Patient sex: M
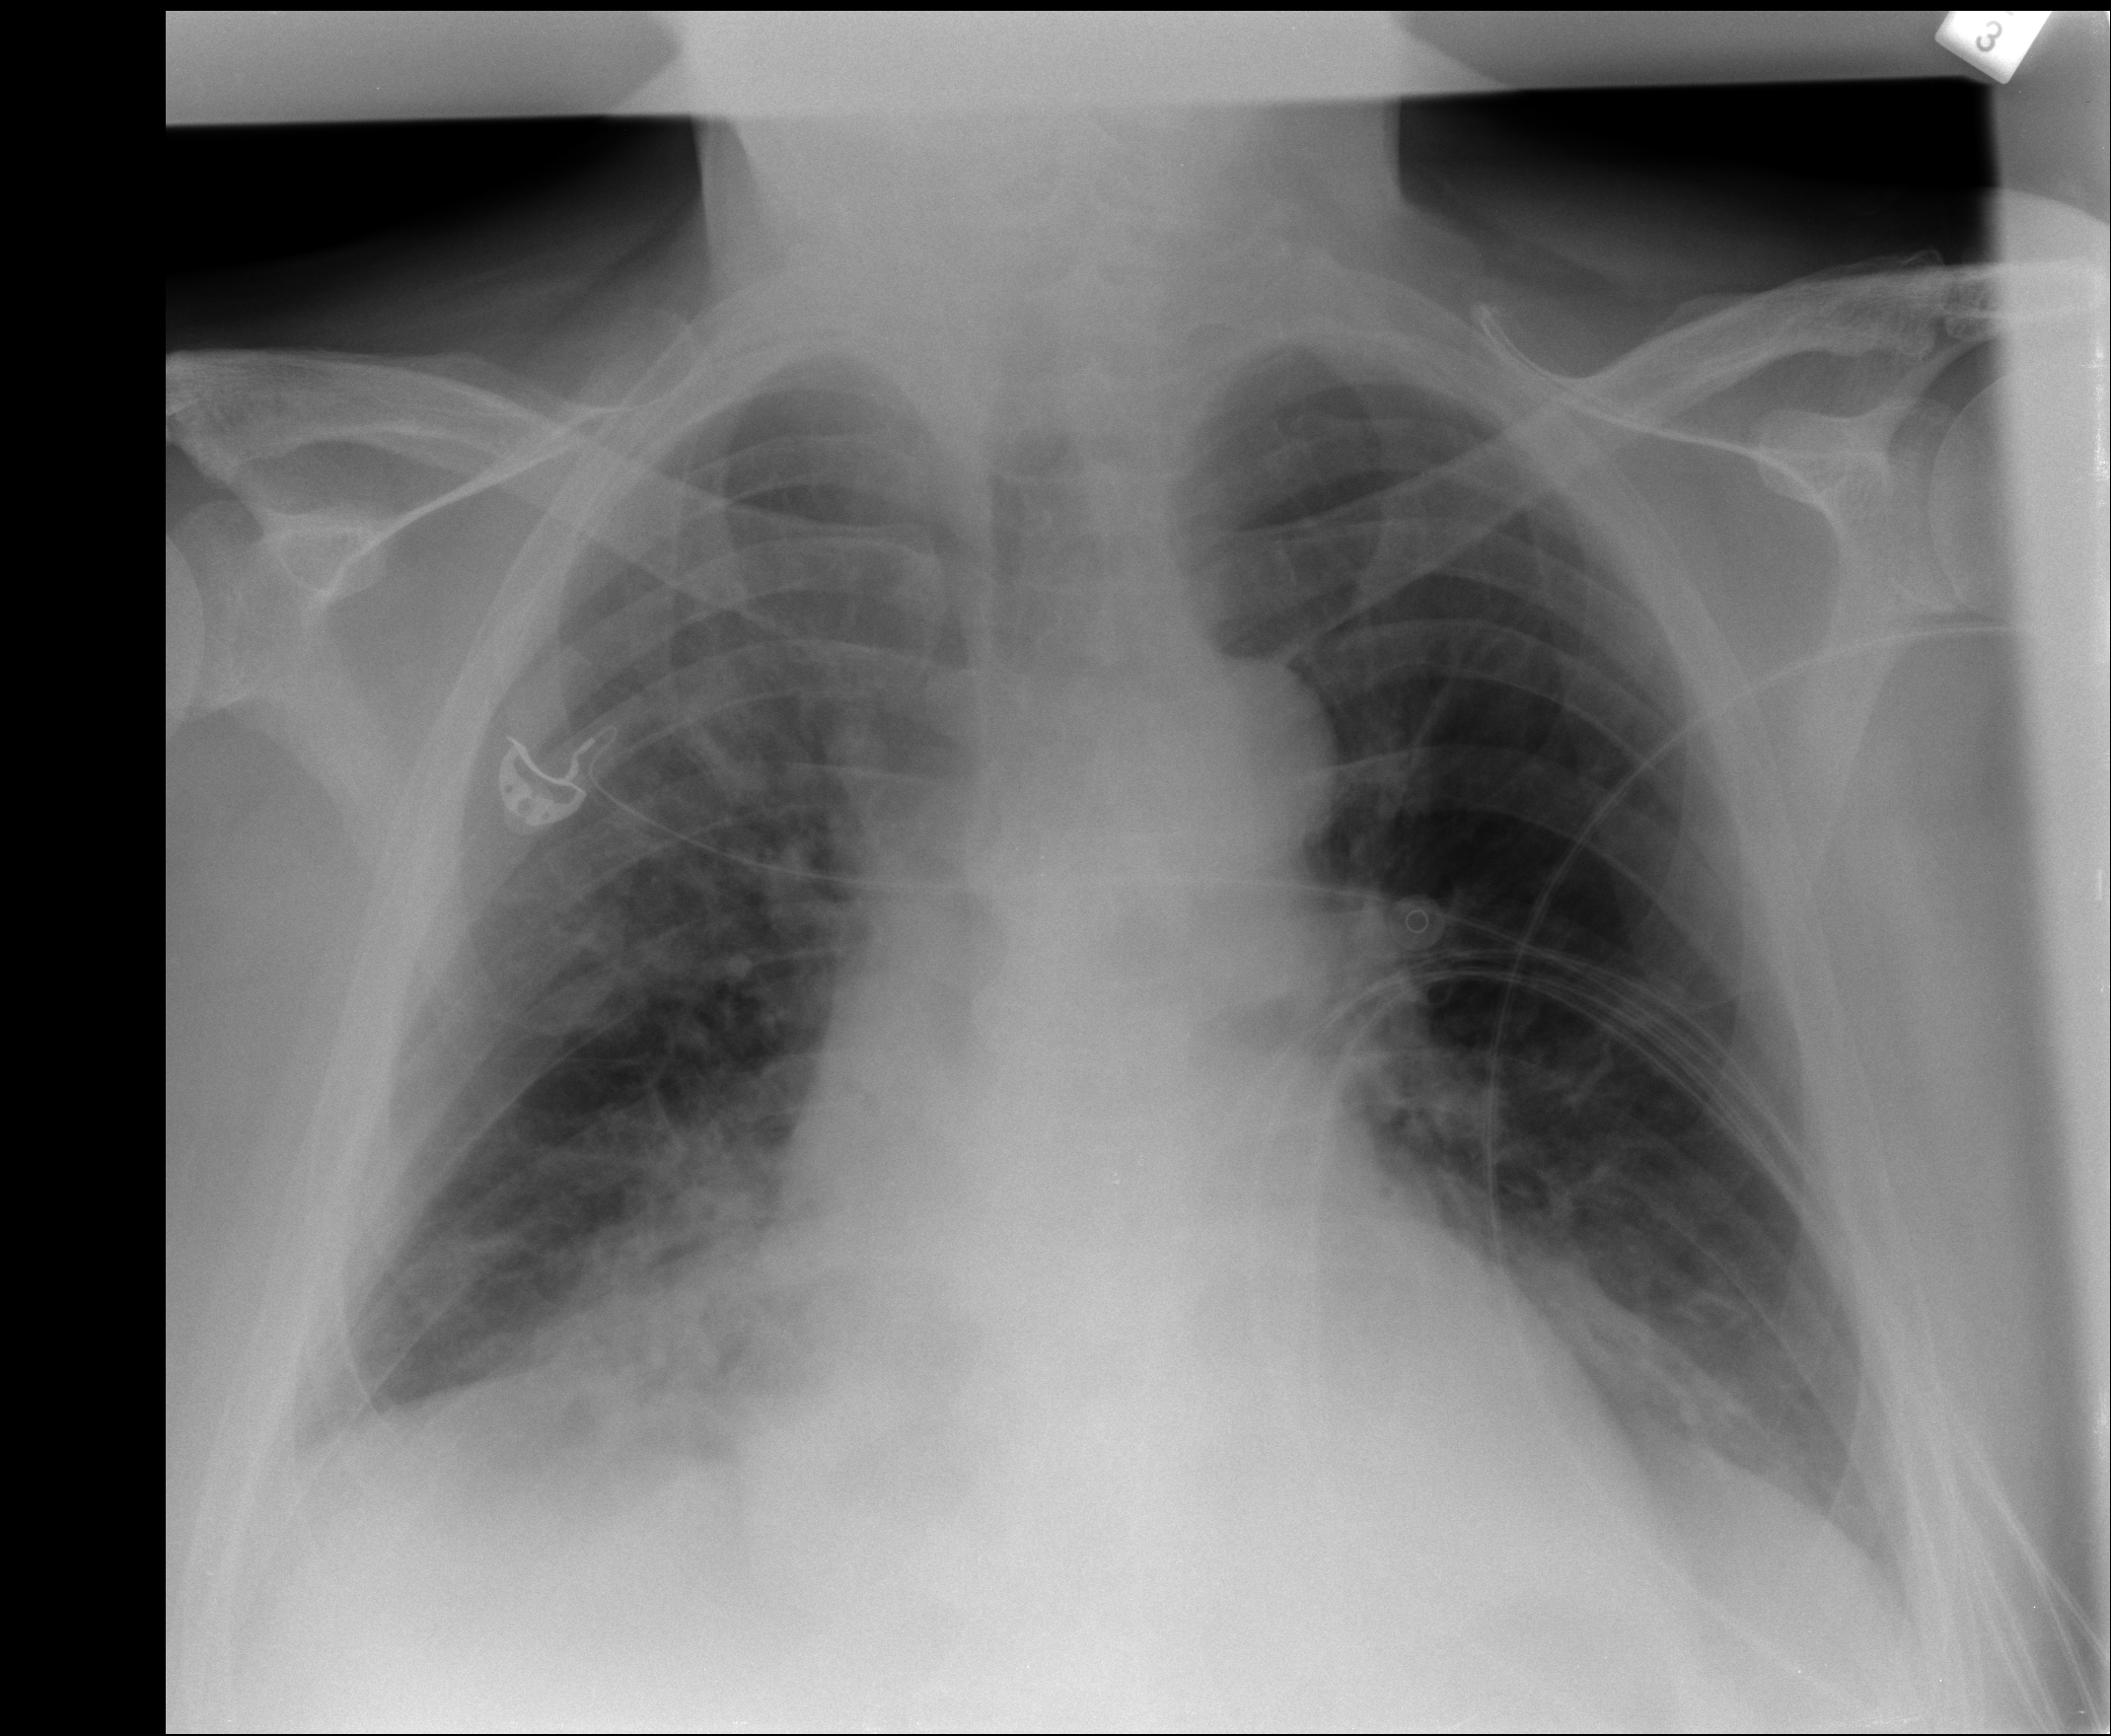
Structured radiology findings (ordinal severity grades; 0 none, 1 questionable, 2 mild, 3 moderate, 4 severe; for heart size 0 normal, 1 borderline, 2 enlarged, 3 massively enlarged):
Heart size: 0
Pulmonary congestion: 3
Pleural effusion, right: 2
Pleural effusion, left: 1
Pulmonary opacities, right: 2
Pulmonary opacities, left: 2
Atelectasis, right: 2
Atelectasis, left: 2